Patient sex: F
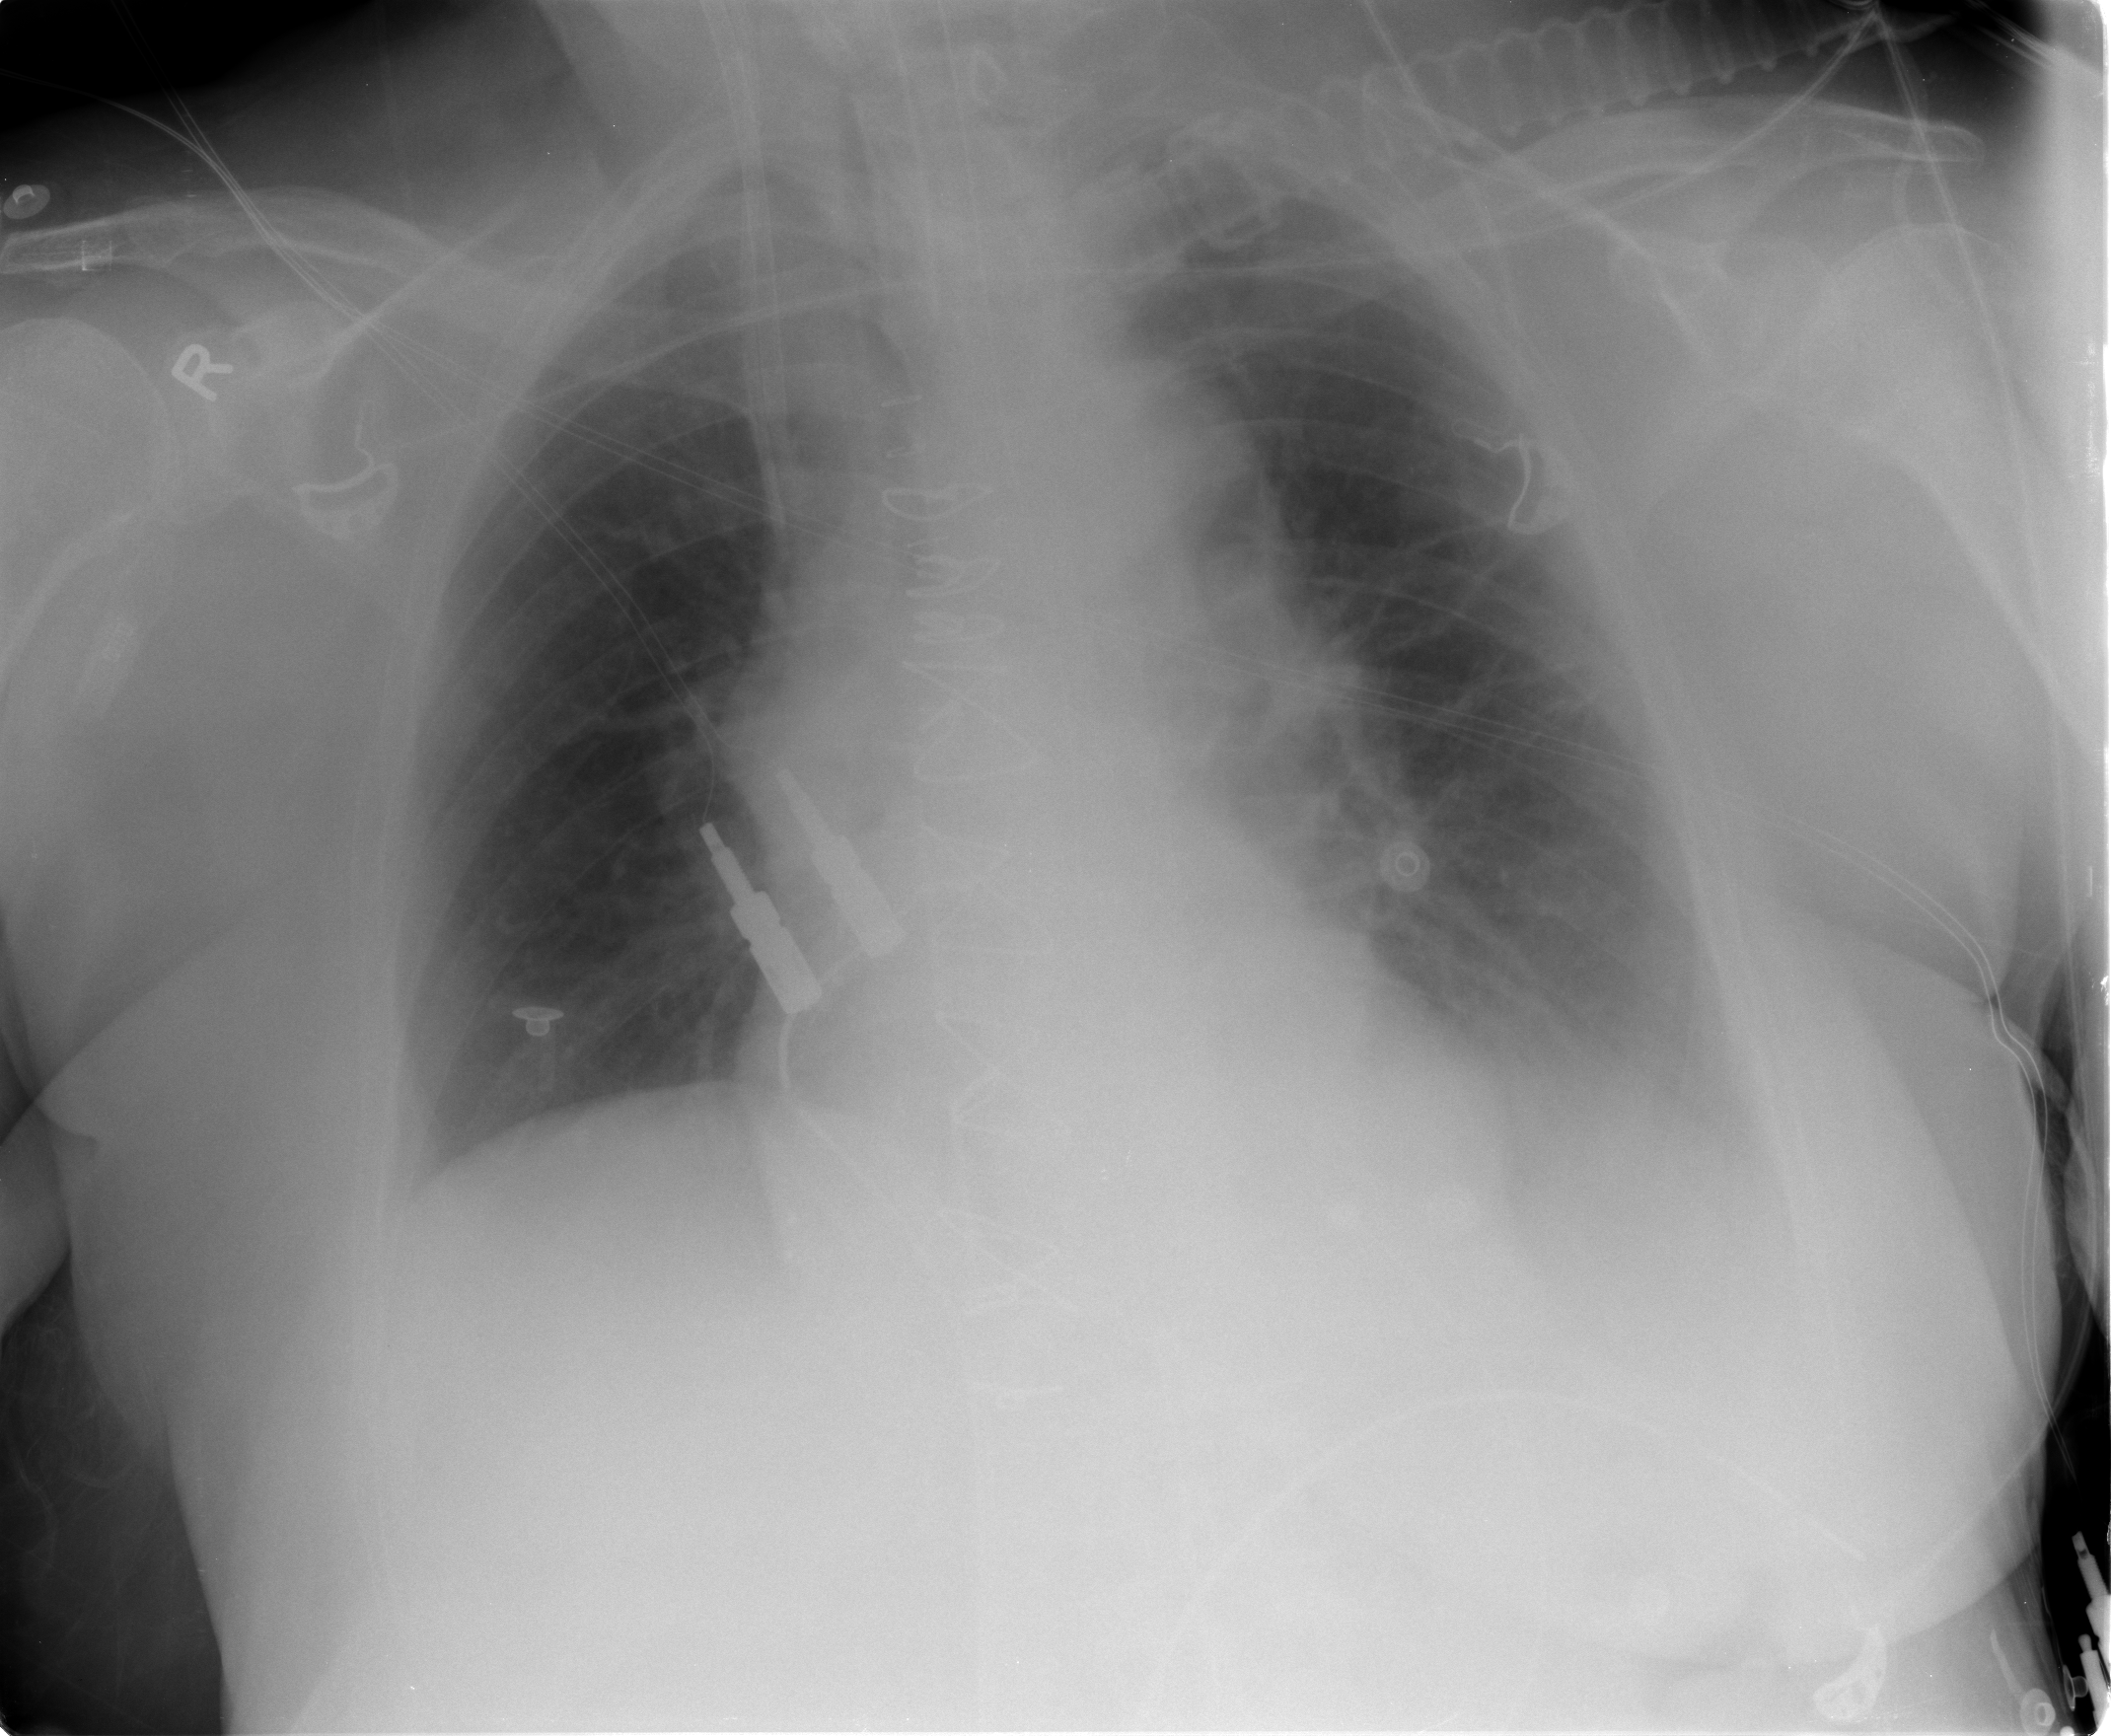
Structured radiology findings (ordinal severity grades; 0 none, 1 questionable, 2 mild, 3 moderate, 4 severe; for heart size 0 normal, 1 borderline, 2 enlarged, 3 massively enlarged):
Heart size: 0
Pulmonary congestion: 1
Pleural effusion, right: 1
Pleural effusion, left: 2
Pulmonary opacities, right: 0
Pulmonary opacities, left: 0
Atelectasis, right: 0
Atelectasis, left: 2